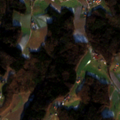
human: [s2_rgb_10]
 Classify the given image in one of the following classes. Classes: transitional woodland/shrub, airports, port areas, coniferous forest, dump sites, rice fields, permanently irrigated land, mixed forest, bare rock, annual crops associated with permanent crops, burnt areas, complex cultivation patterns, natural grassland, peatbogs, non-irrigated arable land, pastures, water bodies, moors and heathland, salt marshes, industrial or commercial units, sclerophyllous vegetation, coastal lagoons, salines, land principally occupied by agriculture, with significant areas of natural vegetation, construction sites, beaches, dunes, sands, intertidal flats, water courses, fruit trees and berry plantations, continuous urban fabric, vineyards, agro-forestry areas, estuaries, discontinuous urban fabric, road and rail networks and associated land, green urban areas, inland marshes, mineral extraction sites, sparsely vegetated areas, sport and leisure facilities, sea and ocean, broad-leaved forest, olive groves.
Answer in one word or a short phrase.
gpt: pastures, complex cultivation patterns, mixed forest